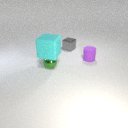
small green metal sphere below large cyan rubber cube